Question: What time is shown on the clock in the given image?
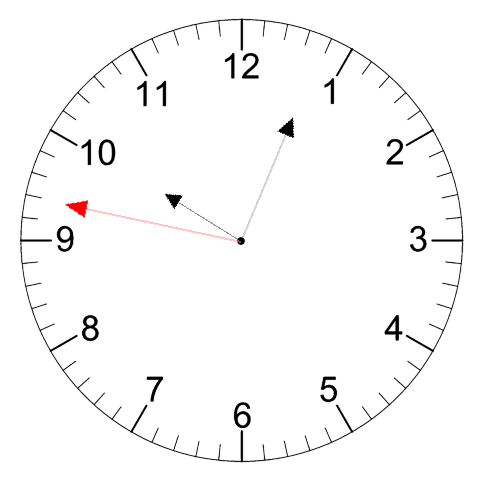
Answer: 10:03:47